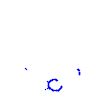
Particle: proton